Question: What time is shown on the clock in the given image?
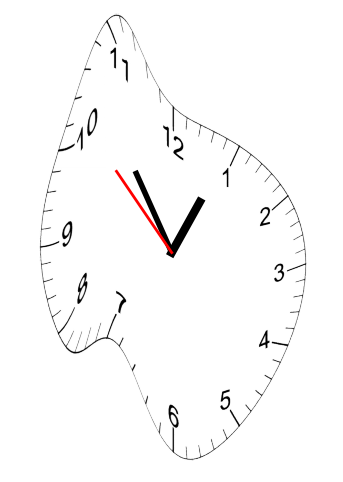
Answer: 12:53:52